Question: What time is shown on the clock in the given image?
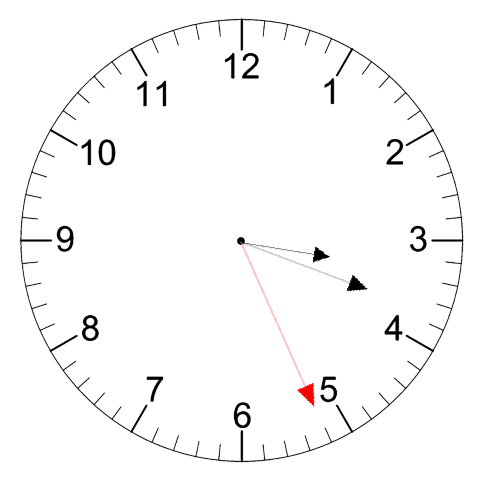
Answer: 03:18:26